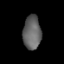
Tissue: lung
Cell type: Pericytes
Senescence score: 0.2253
Nuclear area (px): 601
Mean DAPI intensity: 97.804